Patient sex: F
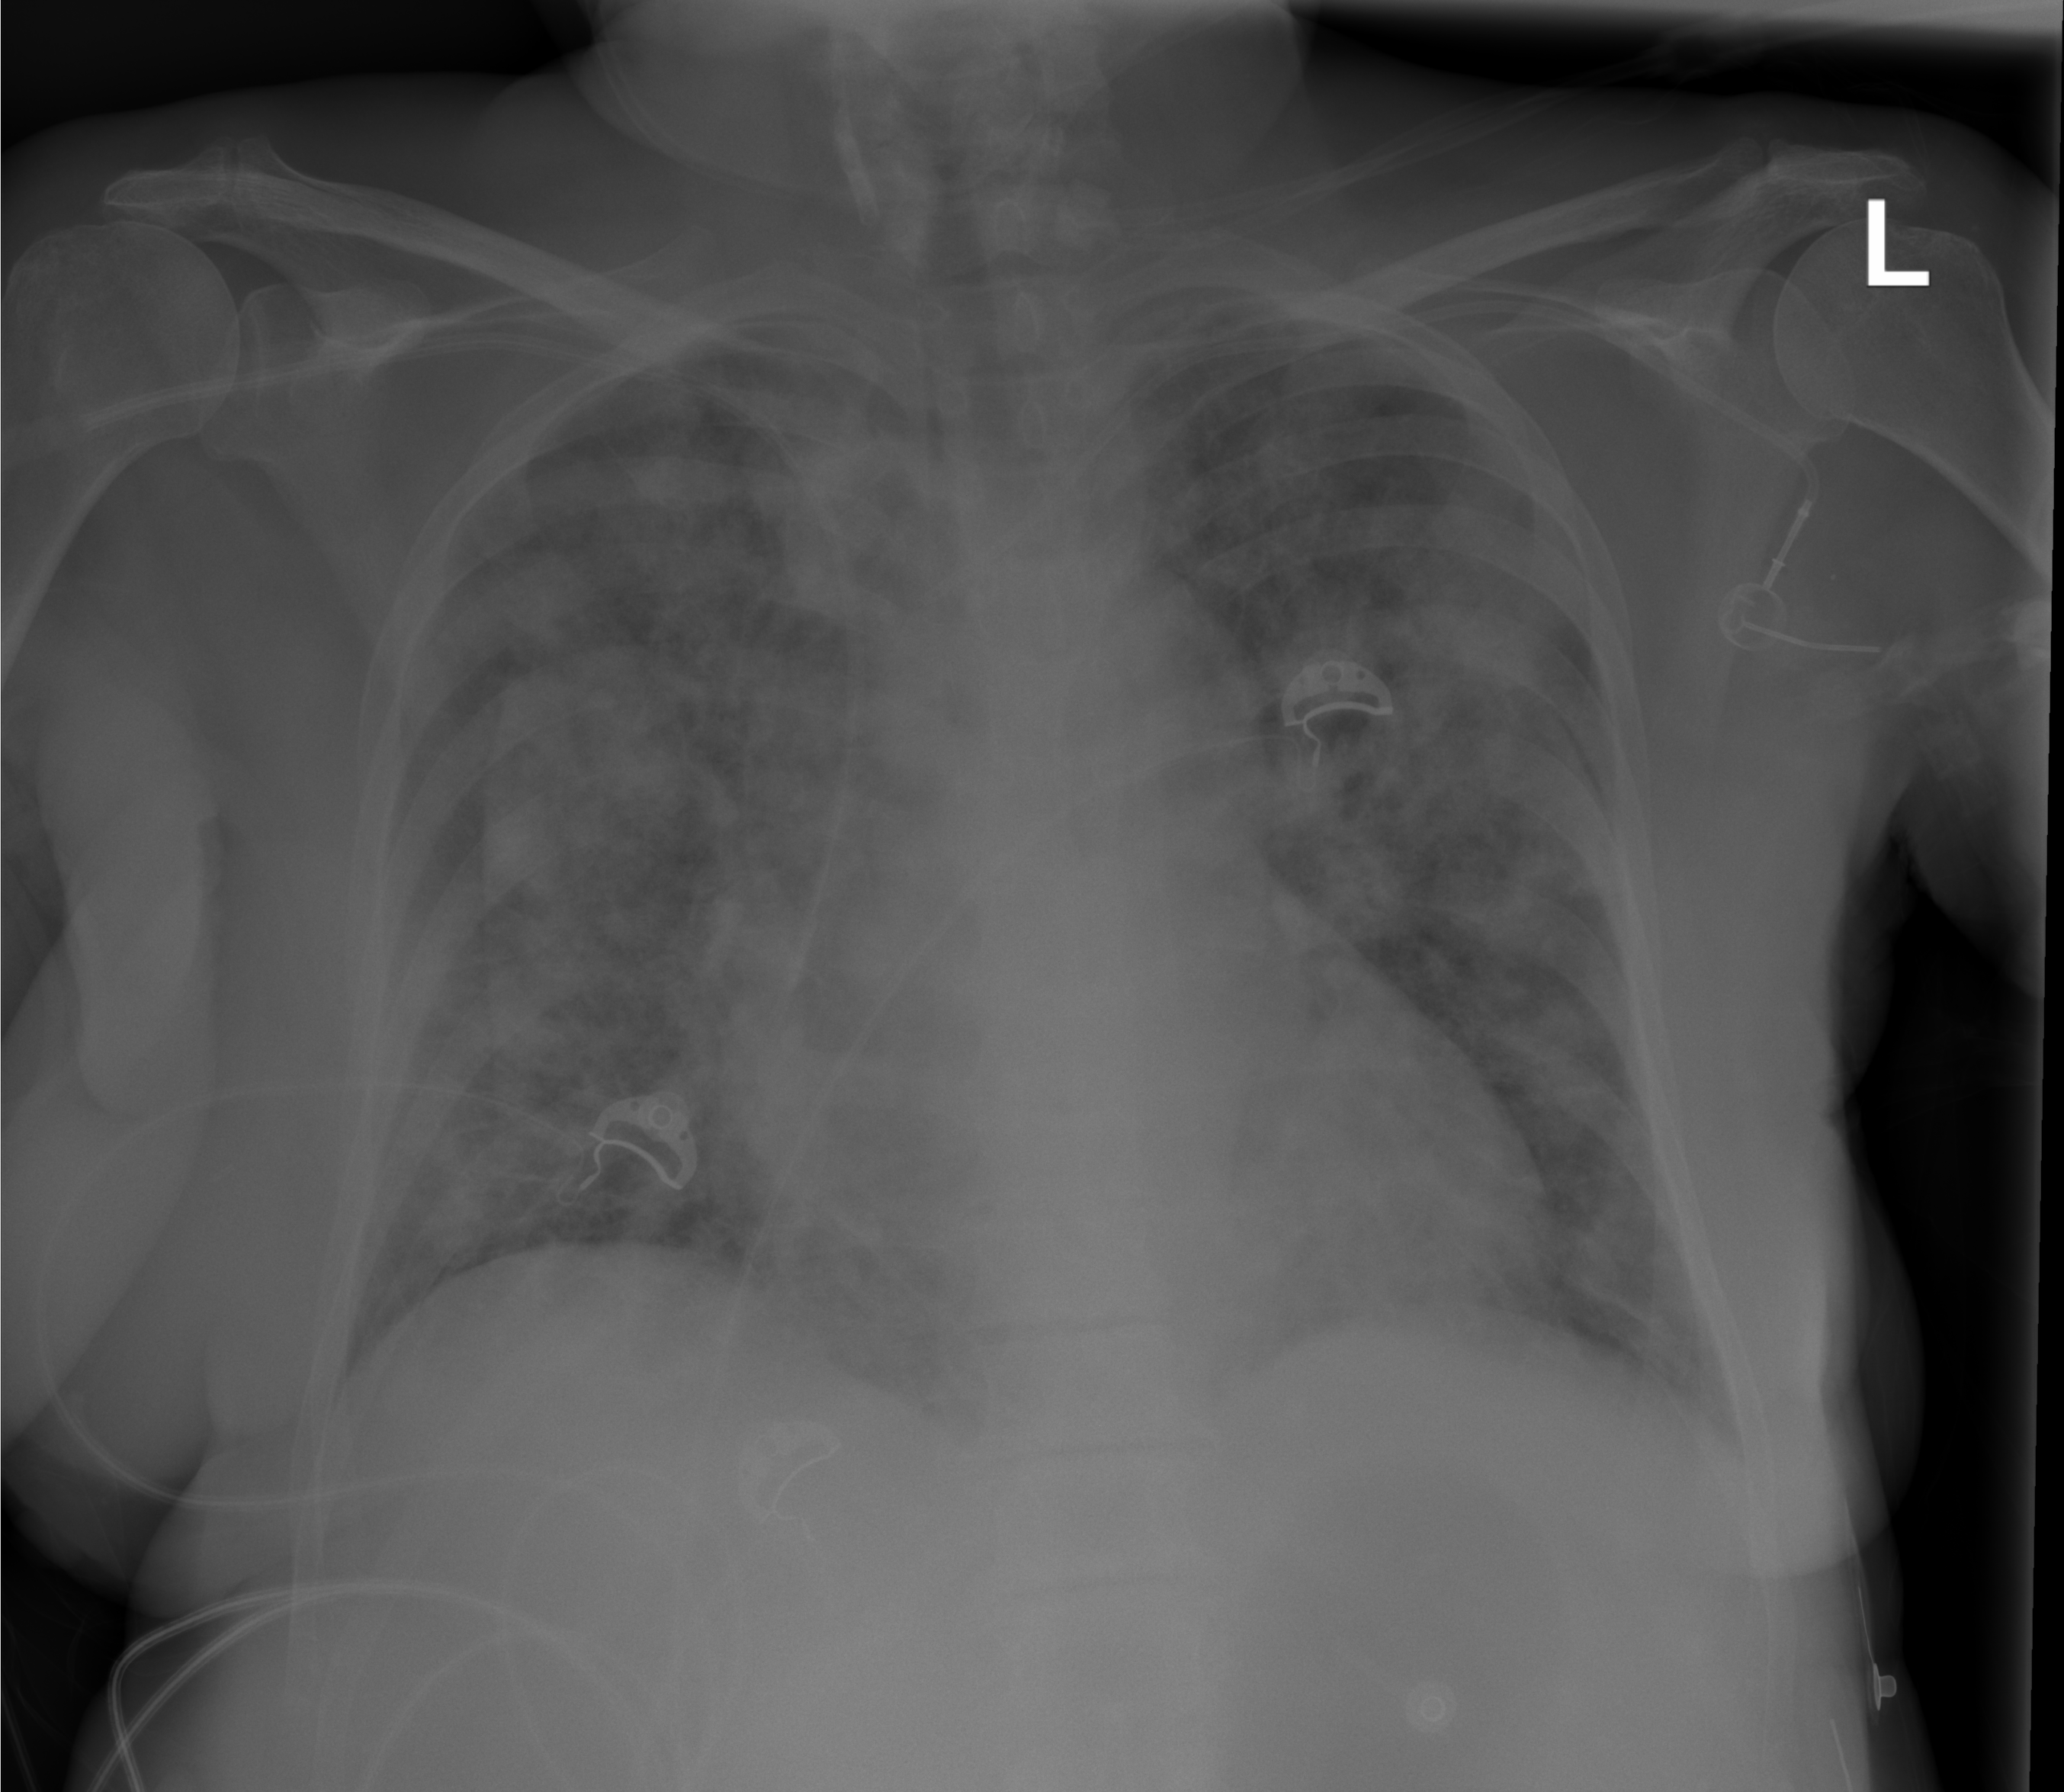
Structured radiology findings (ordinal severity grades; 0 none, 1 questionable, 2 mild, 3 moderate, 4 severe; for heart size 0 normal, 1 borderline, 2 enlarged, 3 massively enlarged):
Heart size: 1
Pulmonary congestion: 2
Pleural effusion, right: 2
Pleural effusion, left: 2
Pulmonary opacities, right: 4
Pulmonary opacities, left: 4
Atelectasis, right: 2
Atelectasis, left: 2